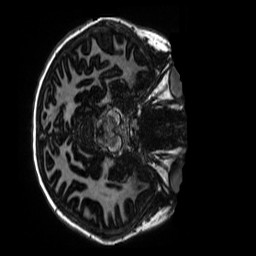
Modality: MP2RAGE
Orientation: axial
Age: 13
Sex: female
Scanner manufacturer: siemens
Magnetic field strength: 3 T
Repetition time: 4 s
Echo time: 0.00303 s